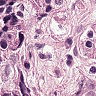
Metastatic tissue present: yes